Question: I have an asp.net listbox and I'm using the <URL>.
The data-placeholder value doesn't seem to always work with list boxes.
For instance see the image:

Notice the list box for 'Region' it says "Select Re" then it stops...its quite random look at the list box for city that works fine. But look at the list box for country it is supposed to say 'Select Country...' but it shows 'Select Country..' (missing the last period). My listbox control's asp.net markup is as such:
'''
<asp:ListBox ID="lbRegion" AutoPostBack="true" runat="server" class="chosen-select"
data-placeholder="Select Region..." SelectionMode="Multiple"
OnSelectedIndexChanged="lbRegion_OnSelectedIndexChanged" ToolTip="Select Region...">
</asp:ListBox>
'''
I've tried re-creating it, etc...but to no avail. What gives?
Here's my jquery that includes the class for chosen:
'''
$(".chosen-select").chosen({
search_contains: true,
no_results_text: "Oops, nothing found!",
allow_single_deselect: true
});
$('.chosen-container').css('width', '200px');
'''
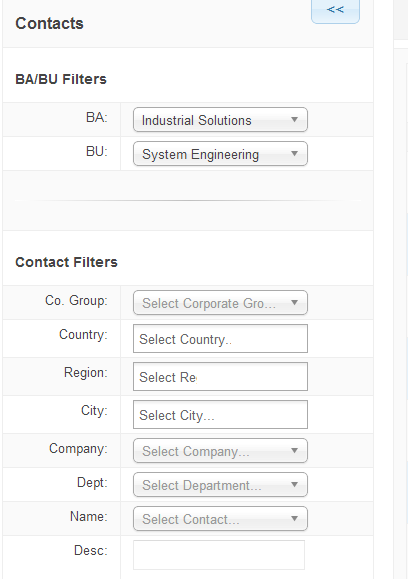
Answer: I noticed that each listbox on the page was given the class 'default'. I am not saying this is a definite answer but it is a workaround. Simply add this to your jquery:
'$(".default").css("width", "175px");'
Use the width to your liking, in this case I used 175px.